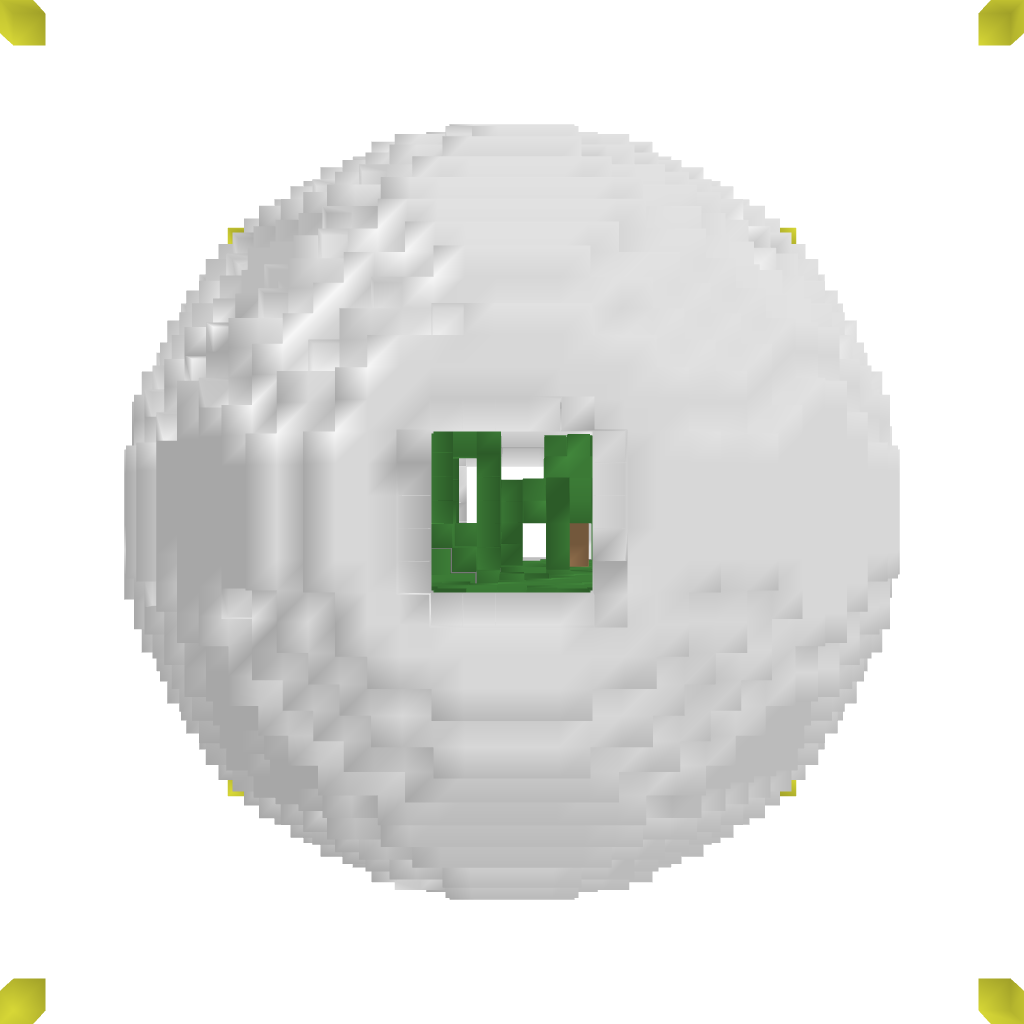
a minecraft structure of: PVP Meadow good quality